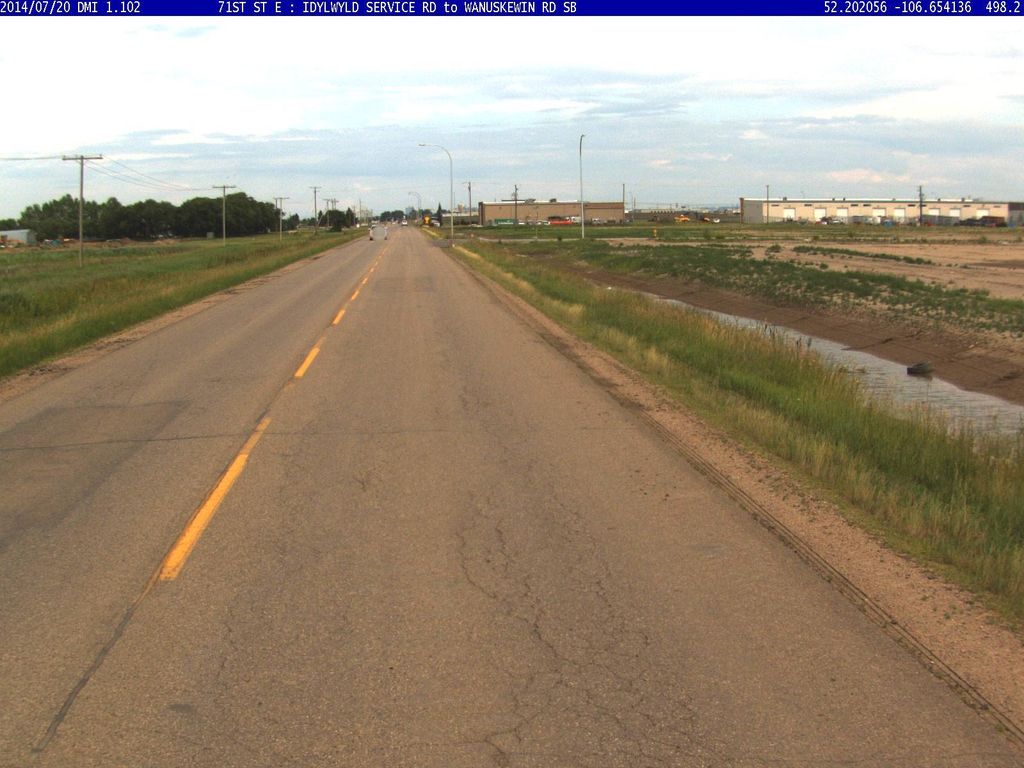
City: saskatoon